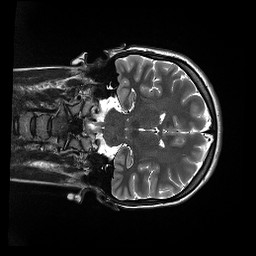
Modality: T2w
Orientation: coronal
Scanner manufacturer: siemens
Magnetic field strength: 3 T
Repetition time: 13.52 s
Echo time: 0.088 s